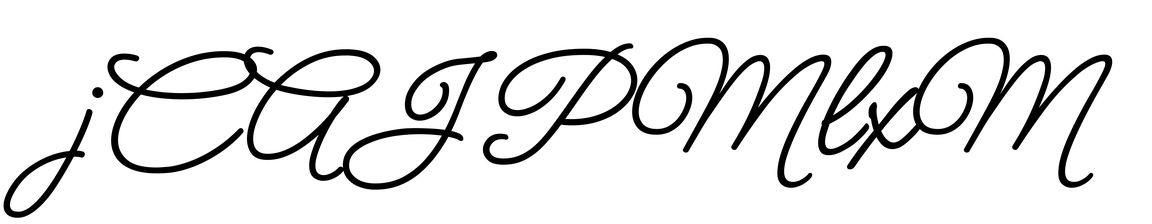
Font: MeowScript-Regular